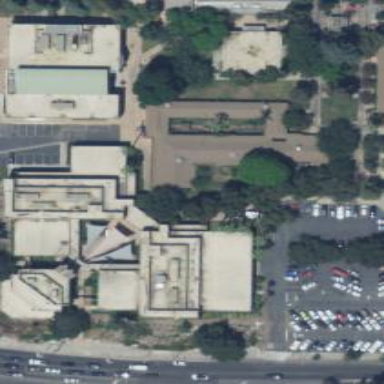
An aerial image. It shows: View of university building.